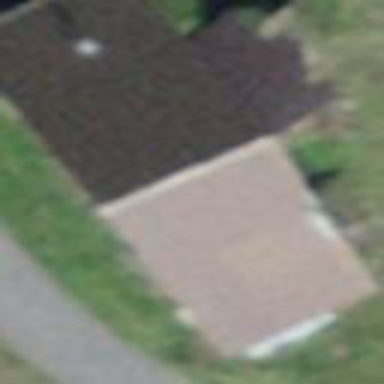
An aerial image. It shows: Cabin.